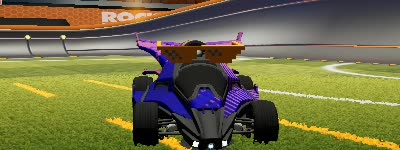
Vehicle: aftershock